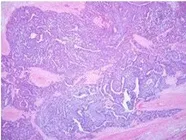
Cancer cells resembling hepatocytes were growing prolifically (b): hematoxylin and eosin staining x20.
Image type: pathology (h&e)